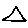
Label: triangle